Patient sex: M
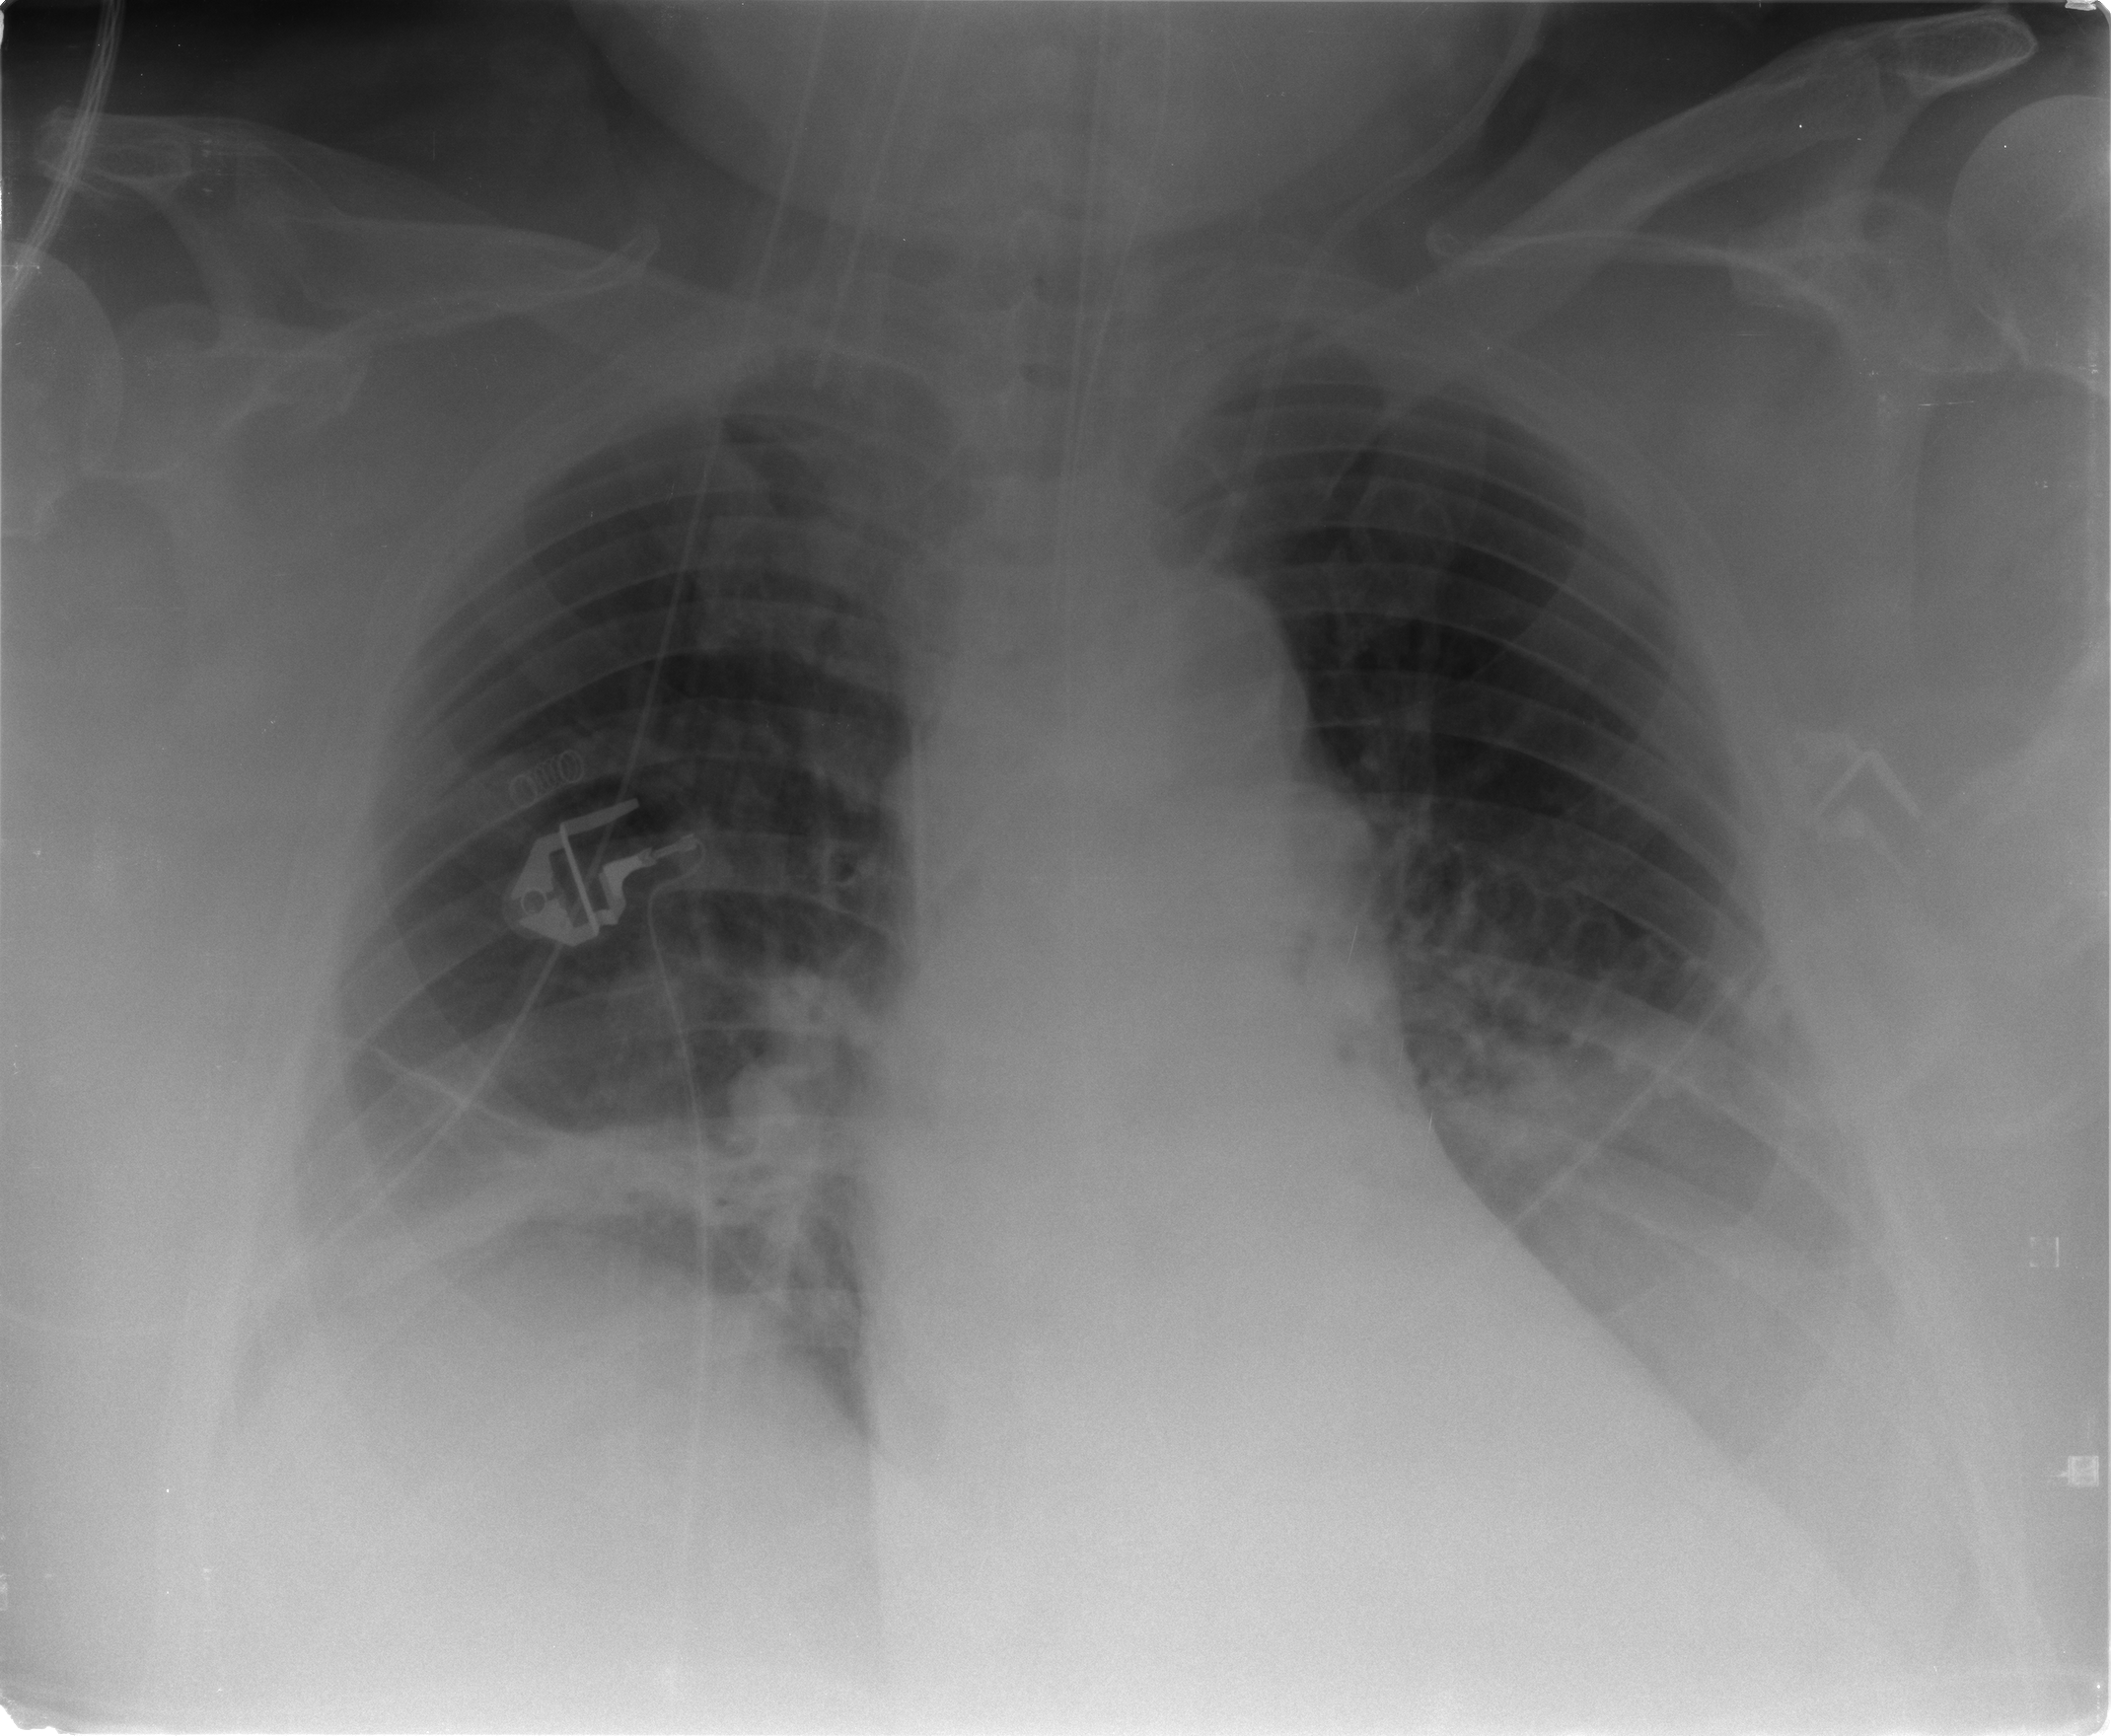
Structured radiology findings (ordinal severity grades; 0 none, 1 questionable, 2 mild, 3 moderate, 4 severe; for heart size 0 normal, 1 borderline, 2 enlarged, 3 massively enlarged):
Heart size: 2
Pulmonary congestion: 1
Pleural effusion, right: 2
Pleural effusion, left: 2
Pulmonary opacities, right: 0
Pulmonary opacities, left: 0
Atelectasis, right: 2
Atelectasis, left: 2